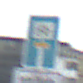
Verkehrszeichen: SackgasseRadverkehrDurchlaessig
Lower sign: HinweisGeaenderteVorfahrtVerkehrsfuehrungVerkehrsregelung3
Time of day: SunriseSunset
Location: Outdoor (Urban)
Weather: PartlyCloudy
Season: NotSpecified
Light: Natural